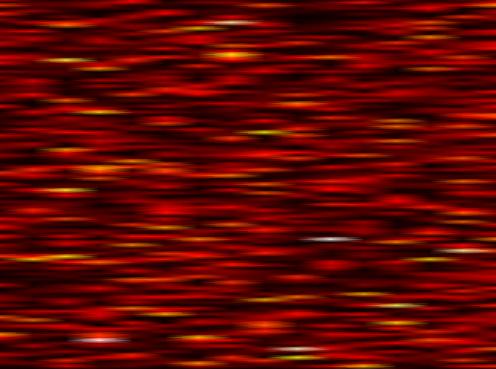
Label: OFDM